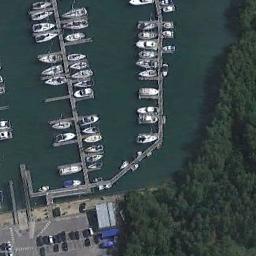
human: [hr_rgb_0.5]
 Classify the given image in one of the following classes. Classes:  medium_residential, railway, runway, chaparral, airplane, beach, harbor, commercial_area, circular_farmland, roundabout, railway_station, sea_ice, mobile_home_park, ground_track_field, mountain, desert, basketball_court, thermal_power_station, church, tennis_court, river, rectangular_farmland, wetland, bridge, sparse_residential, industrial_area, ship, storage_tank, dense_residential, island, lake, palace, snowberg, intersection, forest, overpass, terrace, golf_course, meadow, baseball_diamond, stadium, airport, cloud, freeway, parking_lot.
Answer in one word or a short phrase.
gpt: harbor